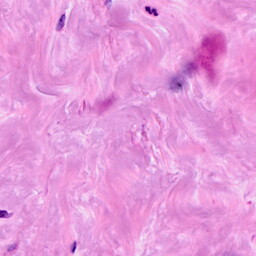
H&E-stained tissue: Breast